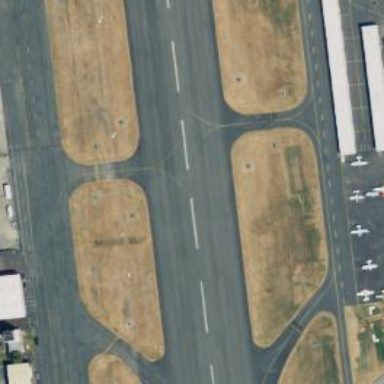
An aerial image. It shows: View of taxiway at the airport.